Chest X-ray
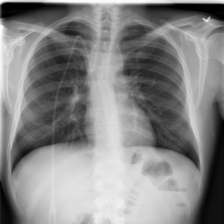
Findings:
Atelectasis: negative
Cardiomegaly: negative
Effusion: negative
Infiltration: negative
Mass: negative
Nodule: negative
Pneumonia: negative
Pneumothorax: negative
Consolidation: negative
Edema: negative
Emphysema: negative
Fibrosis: negative
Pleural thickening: negative
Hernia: negative